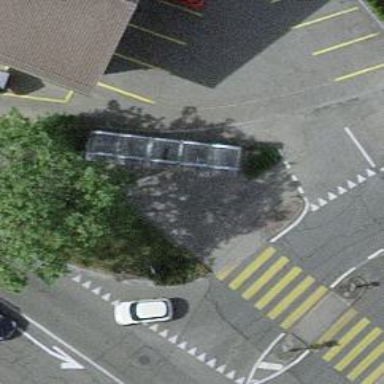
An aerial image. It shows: Bicycle parking area with wall loops.